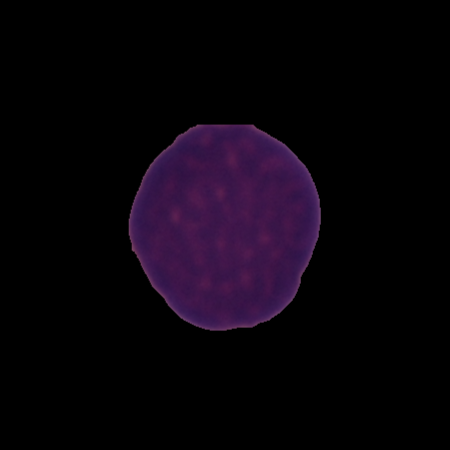
Label: healthy